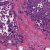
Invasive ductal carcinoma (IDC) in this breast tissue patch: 0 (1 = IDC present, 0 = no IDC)